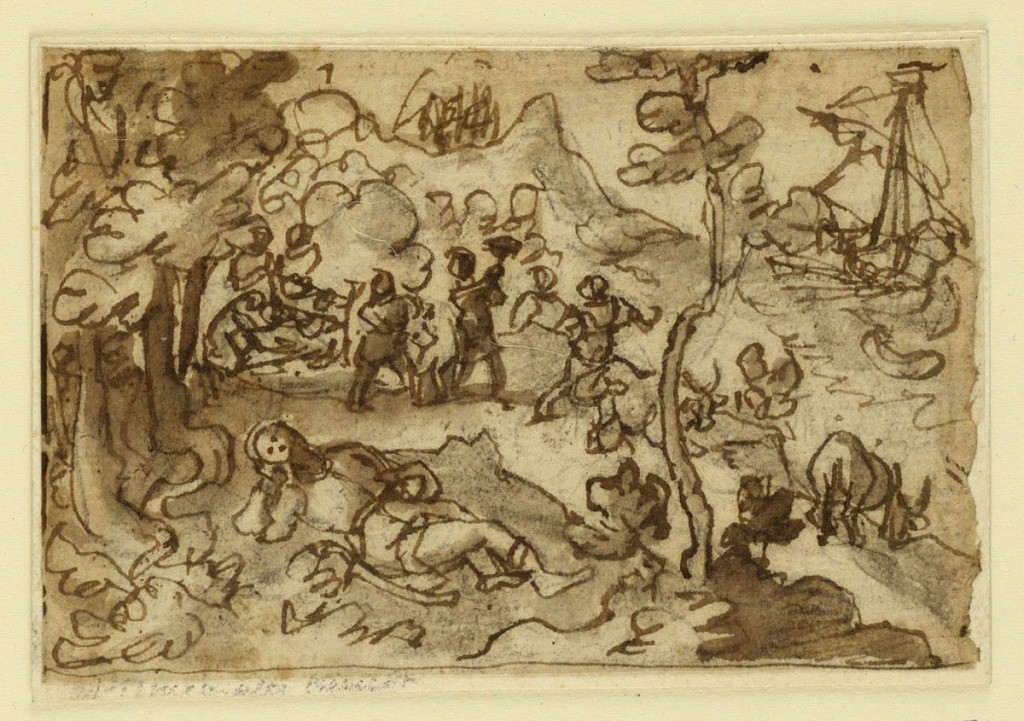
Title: Odysseus and the Cattle of the Sun God
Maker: Jan van der Straet, called Stradanus, Flemish, 1523–1605
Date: ca. 1600
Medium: Recto: Pen and brown ink, brush and wash over black chalk on laid paper
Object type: Drawing
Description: Recto: Odysseus reclines asleep within a wooded, mountainous landscape. The setting is Thrinacia, island of Helios, the sun god. Odysseus's ship appears moored in the background at right. His men appear in the middle distance, roasting Helios's cattle.
Verso: Blank